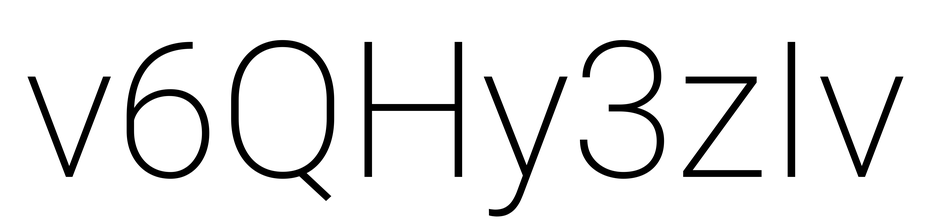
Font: Roboto_ExtraLight